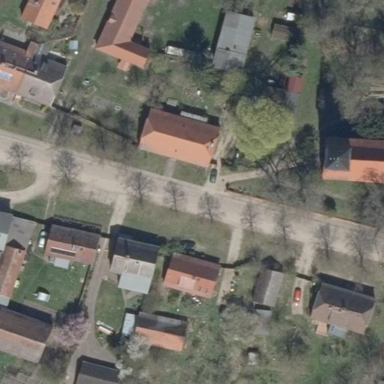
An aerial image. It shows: Village green area.